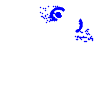
Particle: electron